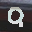
Label: 9